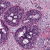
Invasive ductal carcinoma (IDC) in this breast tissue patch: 0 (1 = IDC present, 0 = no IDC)